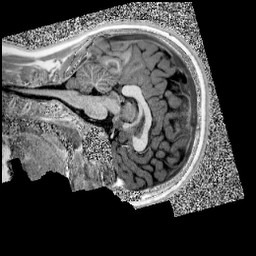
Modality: UNIT1
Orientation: sagittal
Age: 12
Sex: female
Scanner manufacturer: siemens
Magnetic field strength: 3 T
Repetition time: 4 s
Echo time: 0.00299 s